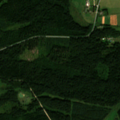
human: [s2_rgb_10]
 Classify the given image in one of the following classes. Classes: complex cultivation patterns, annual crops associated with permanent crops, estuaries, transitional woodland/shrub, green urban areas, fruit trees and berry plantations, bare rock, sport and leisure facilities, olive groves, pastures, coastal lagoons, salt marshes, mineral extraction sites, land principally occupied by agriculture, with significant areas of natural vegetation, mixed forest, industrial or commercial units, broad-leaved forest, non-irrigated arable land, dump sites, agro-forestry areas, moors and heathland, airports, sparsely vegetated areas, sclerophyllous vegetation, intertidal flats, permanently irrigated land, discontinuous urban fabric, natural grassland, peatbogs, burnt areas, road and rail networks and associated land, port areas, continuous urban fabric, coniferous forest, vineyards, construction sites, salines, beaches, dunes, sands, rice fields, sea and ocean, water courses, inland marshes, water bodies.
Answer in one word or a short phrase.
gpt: non-irrigated arable land, pastures, coniferous forest, mixed forest, transitional woodland/shrub